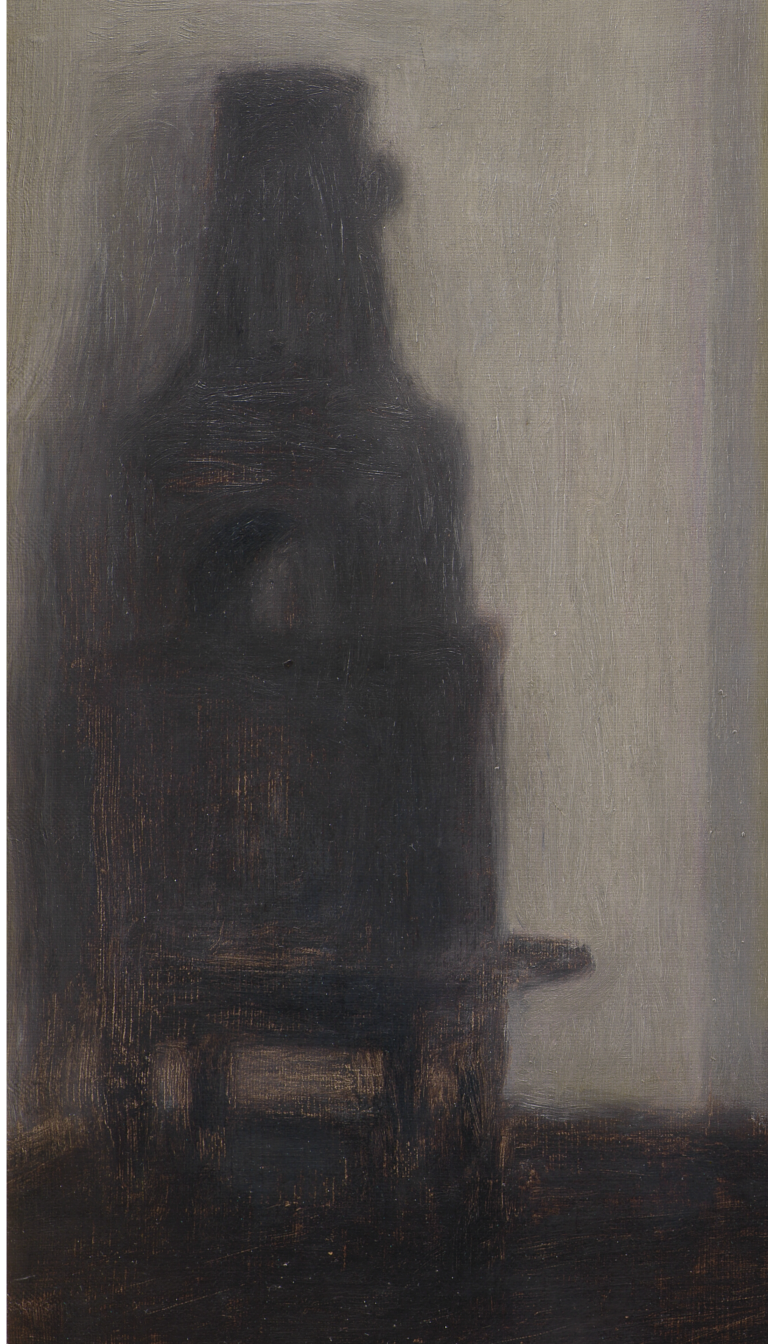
interior painting, wide, soft diffused light, large dark iron stove on small iron stand against pale wall wooden floor deep shadow surrounding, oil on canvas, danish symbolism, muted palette